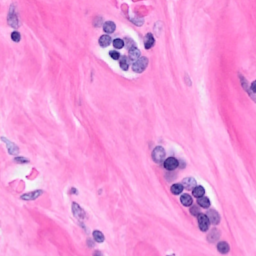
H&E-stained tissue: Breast